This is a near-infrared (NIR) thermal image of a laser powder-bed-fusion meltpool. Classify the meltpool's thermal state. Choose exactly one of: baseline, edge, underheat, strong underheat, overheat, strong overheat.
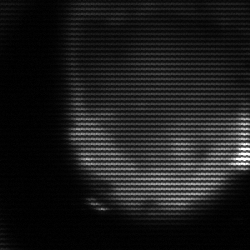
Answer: edge